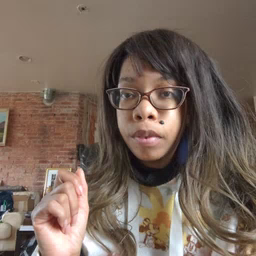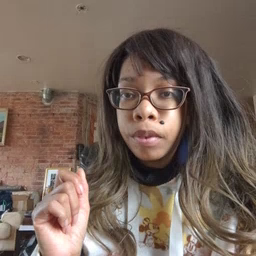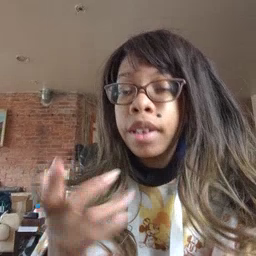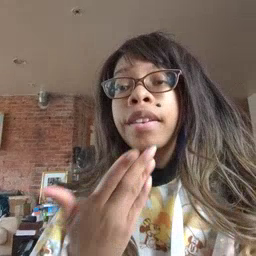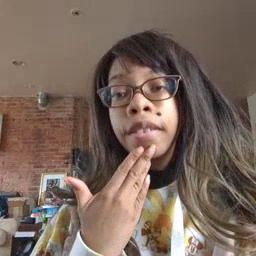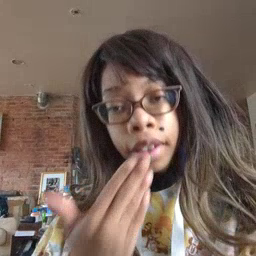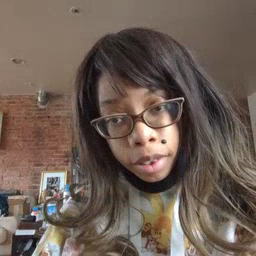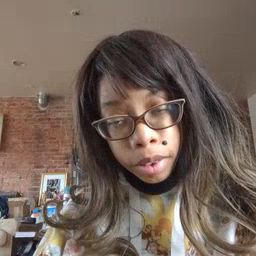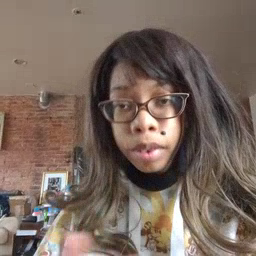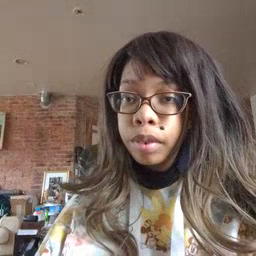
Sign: thankyou